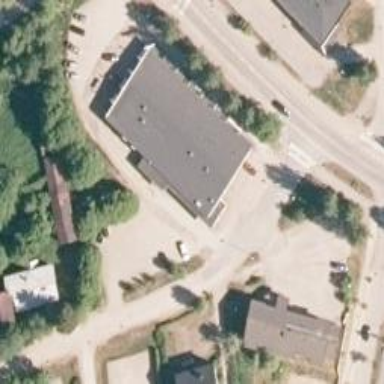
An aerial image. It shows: Fitness centre on leisure land.